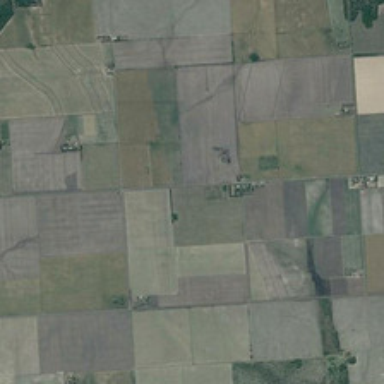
Many pieces of farmlands are together .